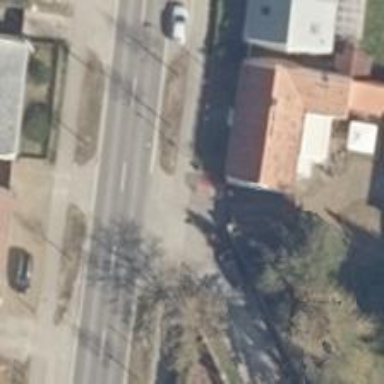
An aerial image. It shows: Sidewalk path.